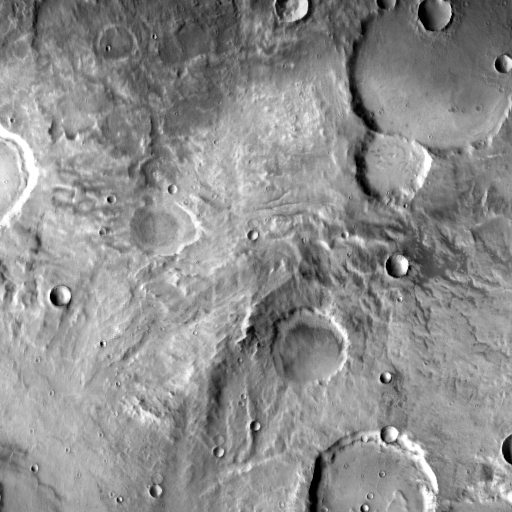
Crater classes present: Background, Other, Buried